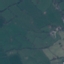
Label: Pasture